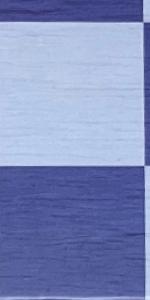
Label: Empty